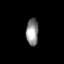
Tissue: skin
Cell type: Epithelial cells
Senescence score: 0.2269
Nuclear area (px): 328
Mean DAPI intensity: 139.765